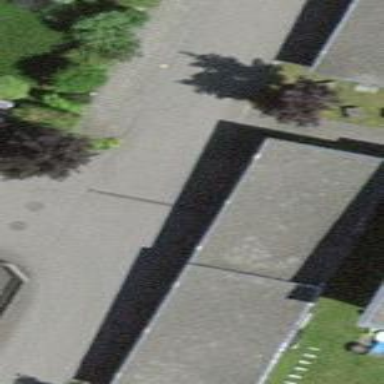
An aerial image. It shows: View of roof of building.